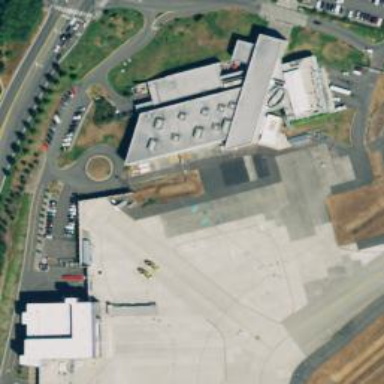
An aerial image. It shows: Airport gate.